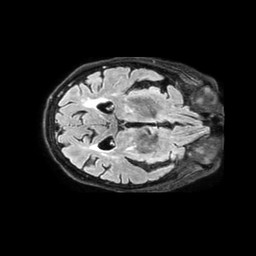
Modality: FLAIR
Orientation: axial
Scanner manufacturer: philips
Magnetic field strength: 3 T
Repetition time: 4.8 s
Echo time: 0.34 s